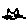
Label: cat